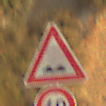
Verkehrszeichen: UnebeneFahrbahn
Zusatzzeichen unten: Geschwindigkeit40
Umgebung: Outdoor, Nature
Tageszeit: SunriseSunset
Wetter: PartlyCloudy
Licht: Natural
Jahreszeit: NotSpecified
Kontrast: MediumContrast